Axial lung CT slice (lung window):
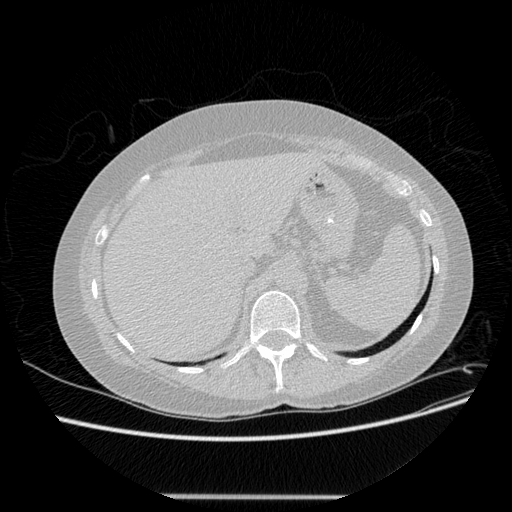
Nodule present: no